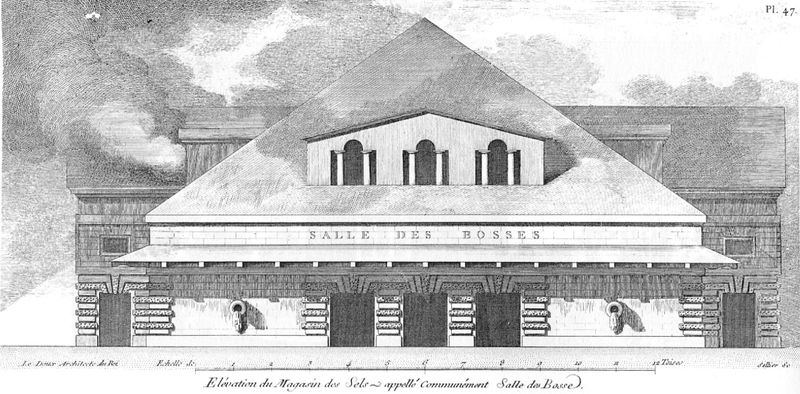
Titel: “L´Architecture considérée sous le rapport de l´art, des moers et de la législation”
Künstler: Claude Nicolas Ledoux
Schlagwörter: himmel, schatten, weiß, wolken, dreieck, fenster, frankreich, grau, schwarz, säulen, tür, zeichnung, dach, gebäude, haus, architektur, stein, rauch, fassade, türen, giebel, französisch, halle, ringe, palast, druck, radierung, bleistift, entwurf, rathaus, rustika, mauern, plan, aufriss, rustizierung, bossenquader, rustica, bossen, boss, seulen, salle, a, rustizierungen, salle des bosses, buckelquader, bosses